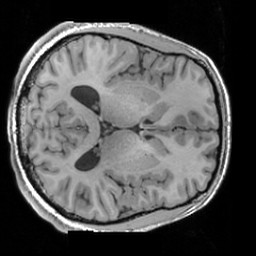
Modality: T1w
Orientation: axial
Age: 34
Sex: male
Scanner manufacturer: siemens
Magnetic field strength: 3 T
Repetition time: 1.63 s
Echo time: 0.00311 s